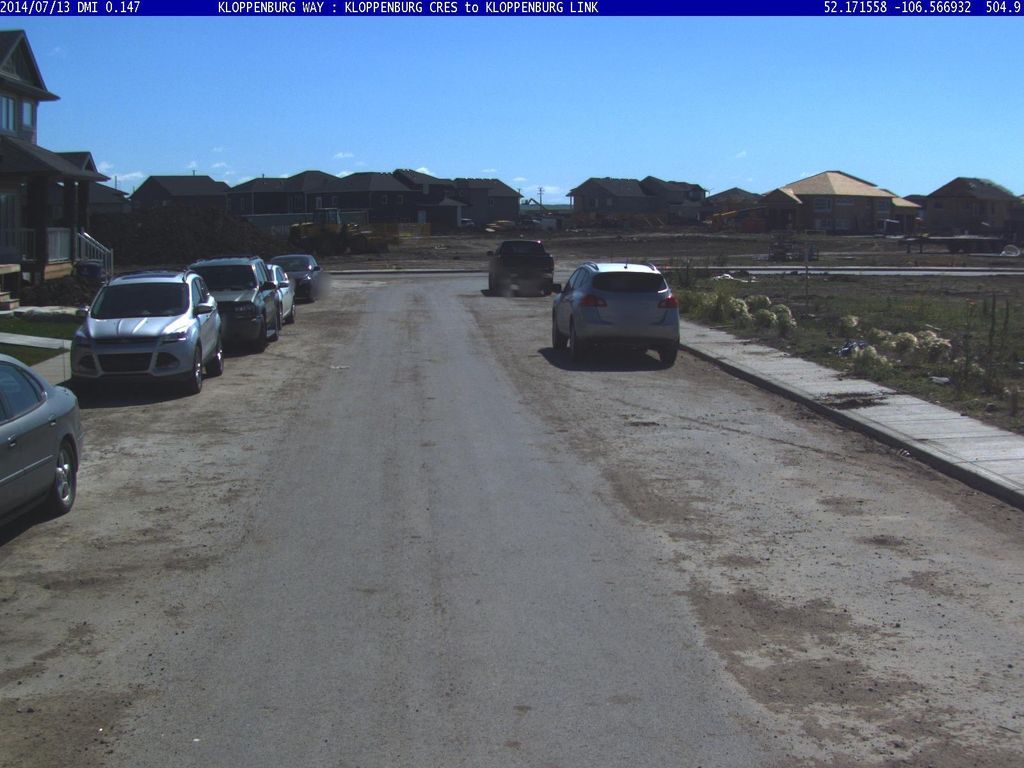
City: saskatoon